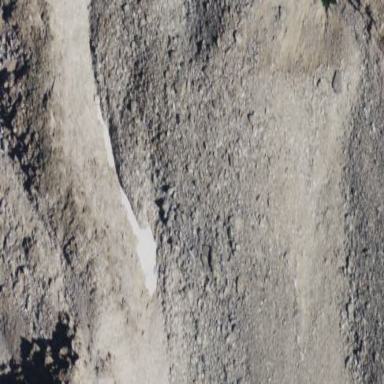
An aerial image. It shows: Natural scree.